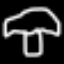
Label: mushroom